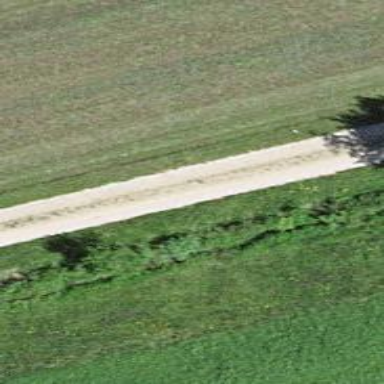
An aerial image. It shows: Gravel track with grade 2 tracktype.